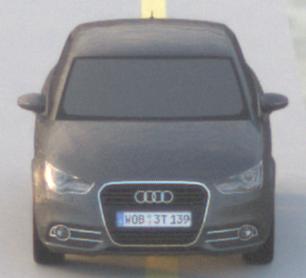
Make: Audi
Model: A1 Sportback 1.2 TFSI
Detailed model: A1 (8X) Sportback
Model produced from: 2012/03
Model produced until: 2014/11
Doors: 5
Color: gray
Road condition: dry road
Daytime: sunrise or sunset
Contrast: low contrast